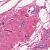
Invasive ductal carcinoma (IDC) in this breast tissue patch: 0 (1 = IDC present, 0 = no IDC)